Question: A Controller action method (A) is called by a form with some parameters. In the same View, there is another form, which when submitted calls another action method (B) in the same controller.
How can I access the values of (B) form (but essentially they are the content values of dropdowns and textboxes) from the action method A?
I have a View with two forms, like this:
'''
using (Html.BeginForm("List", "Rapporti"))
{
<span>Ricerca Rapporti per Linea </span>
@Html.DropDownList("KLinea",
new SelectList(new RapportiCT.Domain.Entities.RapportiEntities().TLinea, "KLinea", "DLinea")
, "Scegli una linea");
<span>Data inizio</span>
@Html.TextBox("startDate", DateTime.Now.AddDays(-4).ToShortDateString(), new { @class = "dateTextBox" });
<span>Data fine</span>
@Html.TextBox("endDate", DateTime.Now.AddDays(-1).ToString("dd/MM/yyyy"), new { @class = "dateTextBox" })
<input type="submit" value="Cerca" />
}
if (Model.Count() > 0)
{
var lastArticolo = "";
<h2>Rapporti Capoturno @Model.First().rapportoCT.DLinea</h2>
<table>
@foreach (var rapporto in Model)
{
if (lastArticolo != rapporto.rapportoCT.DCodArt)
{
<tr>
<td class="td_title">
@rapporto.rapportoCT.DCodArt
</td>
<td colspan="3" class="td_title">
@rapporto.rapportoCT.DDescArt
</td>
<td class="td_title">
Rendimento
</td>
<td class="td_title">
#Pallet control.
</td>
<td class="td_title">
#Pallet accanton.
</td>
<td class="td_title">
Ore fermo linea
</td>
</tr>
lastArticolo = rapporto.rapportoCT.DCodArt;
}
using (Html.BeginForm("ControlloQualita", "Rapporti"))
{
<tr>
<td class="td_detail">
@rapporto.rapportoCT.Data
</td>
<td class="td_detail">
@rapporto.rapportoCT.Turno
</td>
<td class="td_detail">
@rapporto.rapportoCT.Lettera
</td>
<td class="td_detail">
@rapporto.rapportoCT.DNota
</td>
<td class="td_detail">
@rapporto.RendimentoLinea
</td>
<td class="td_detail">
@Html.TextBox("PalletControllati", rapporto.PalletControllati, new { style="width:50px" })
</td>
<td class="td_detail">
@Html.TextBox("PalletAccantonati", rapporto.PalletAccantonati, new { style = "width:50px" })
</td>
<td class="td_detail">
@Html.TextBox("OreFermoLinea", rapporto.OreFermoLinea, new { style = "width:50px" })
</td>
<td>
<input type="submit" value="Salva" />
</td>
</tr>
}
}
</table>
}
else
{
@:Nessun record trovato
}
'''
Both forms post to the same : the first form is used to query the database and show the resulting records, with the second one I'd like to update the database record.
View (snapshot):

So, my Controller class is like this:
'''
// No problem here
public ViewResult List(int? KLinea = null, DateTime? startDate = null, DateTime? endDate = null)
{
IQueryable<VRapportiCT> qVRapporti = repository
.ViewRapporti(KLinea.Value, startDate.Value, endDate.Value);
List<VRapportiCT> lRapporti = qVRapporti.ToList();
List<RapportoRendimentoViewModel> listRRVM = new List<RapportoRendimentoViewModel>();
foreach (var rapporto in lRapporti)
{
RapportoRendimentoViewModel rrVM = new RapportoRendimentoViewModel();
rrVM.rapportoCT = rapporto;
rrVM.RendimentoLinea = repository.GetRendimentoLinea(rapporto);
rrVM.PalletControllati = "0";
rrVM.PalletAccantonati = "0";
rrVM.OreFermoLinea = "0";
listRRVM.Add(rrVM);
}
return View(listRRVM);
}
public RedirectToRouteResult ControlloQualita(int PalletControllati, int PalletAccantonati, int OreFermoLinea)
{
// How can I access the 1degform values here (a.k.a. the DropDown and Date text box values?
// ...Fake values, only to assert that the parameters get passed to the action...
RouteValueDictionary dic = new RouteValueDictionary();
dic.Add("KLinea", 55);
dic.Add("startDate", DateTime.Now.AddDays(-4));
dic.Add("endDate", DateTime.Now);
return RedirectToAction("List", "Rapporti", dic);
}
'''
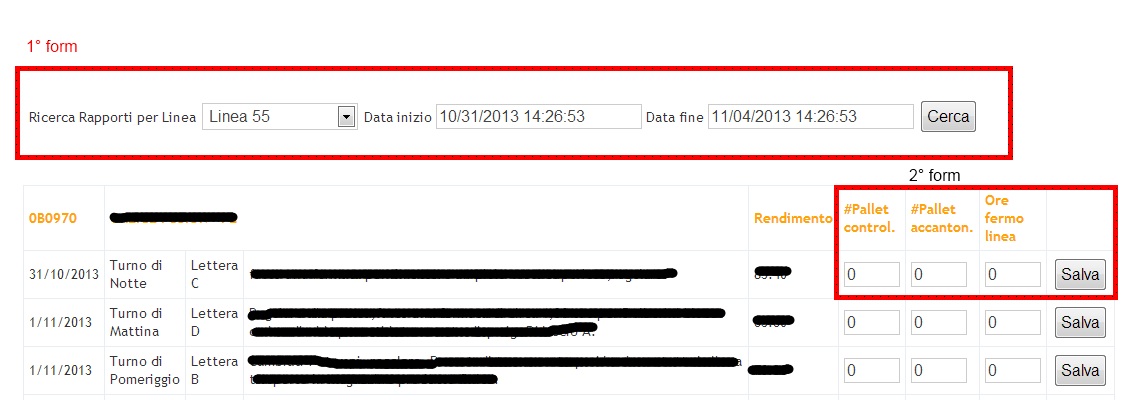
Answer: I see 2 options here:
1. Store last submitted "List" form in, lets say, Session, or TempData, or any other storage you like and restore these values on "ControlloQualita" form submission. This approch assumes that you need last submitted values from "List" form rather than latest.
2. Intercept "ControlloQualita" form submission in order to append values of "List" form to the request. This can be achieved with javascript by adding hidden inputs to the "ControlloQualita" form.